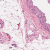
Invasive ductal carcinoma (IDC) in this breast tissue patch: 0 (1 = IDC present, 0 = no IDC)